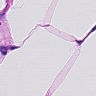
Metastatic tissue present: no